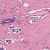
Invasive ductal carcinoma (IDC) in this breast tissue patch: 1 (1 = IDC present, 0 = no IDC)